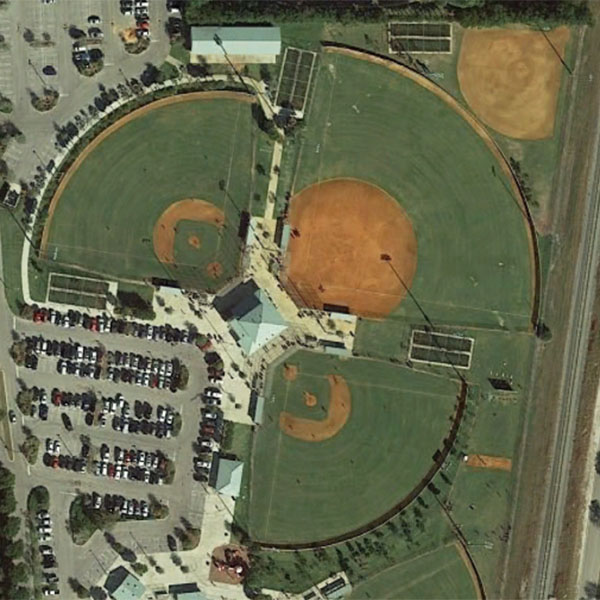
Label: BaseballField